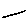
Label: line